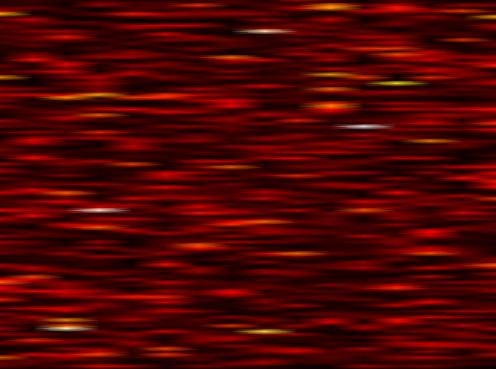
Label: WOLA